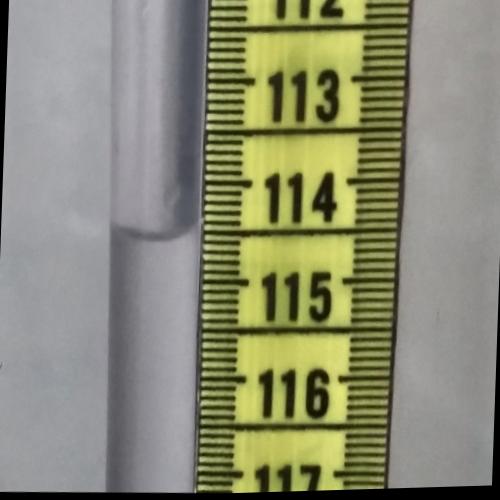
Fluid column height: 114.5 cm